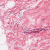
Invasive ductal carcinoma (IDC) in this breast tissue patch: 0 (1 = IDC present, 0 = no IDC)